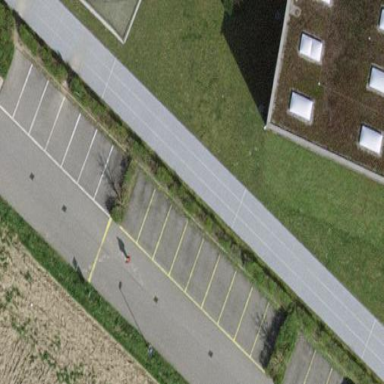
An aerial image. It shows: Street side parking area.